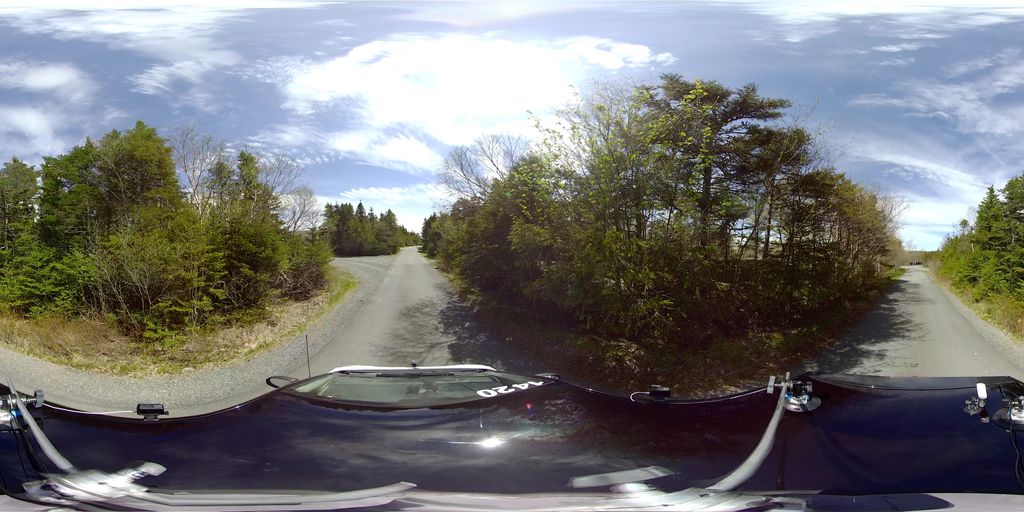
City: st_johns